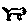
Label: cat